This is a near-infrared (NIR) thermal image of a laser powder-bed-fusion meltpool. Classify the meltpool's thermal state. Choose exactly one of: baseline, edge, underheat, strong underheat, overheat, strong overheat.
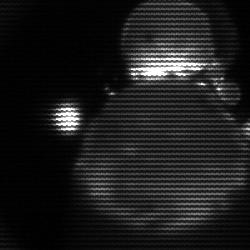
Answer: edge